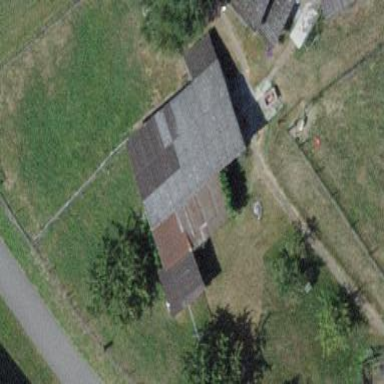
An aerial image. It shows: Simple house.